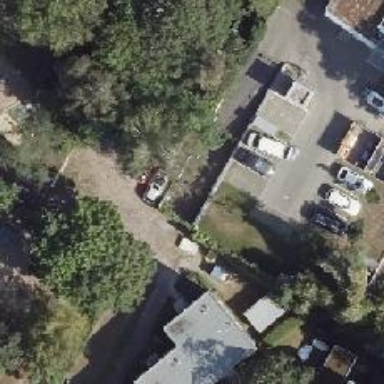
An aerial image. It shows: Parking entrance.